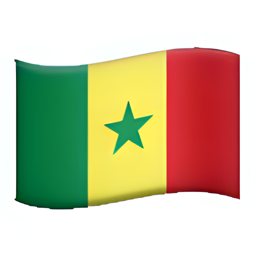
Name: flag for senegal
Emoji: 🇸🇳
Group: Flags
Sub-group: country-flag